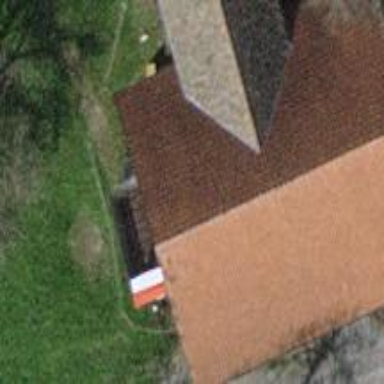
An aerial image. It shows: Shed building.